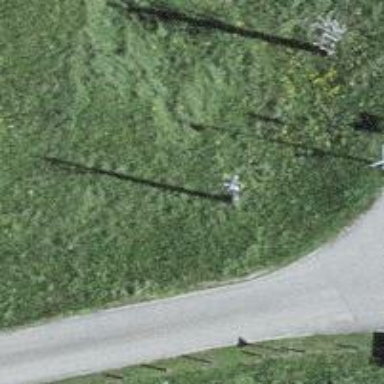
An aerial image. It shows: Power pole.